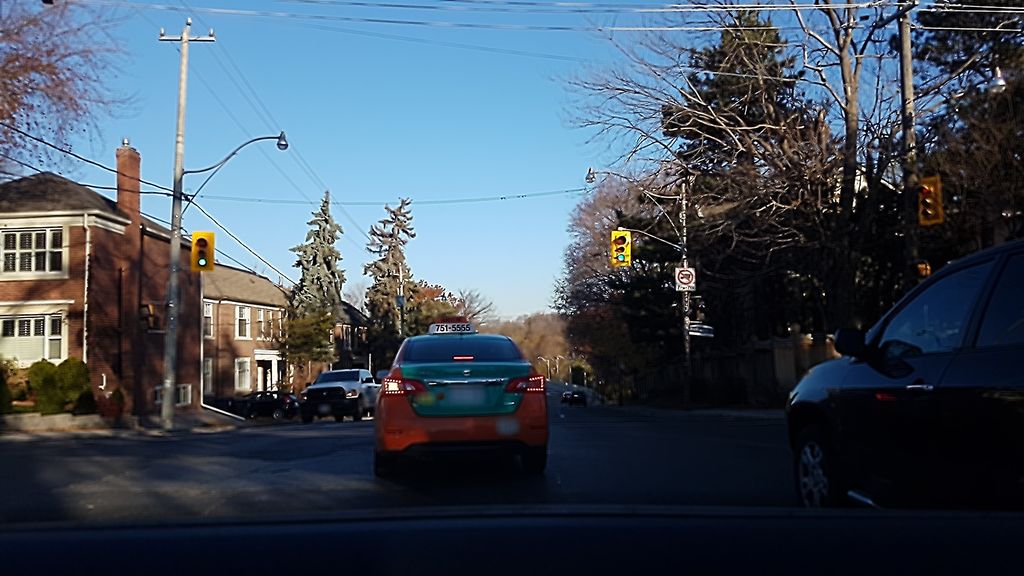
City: toronto